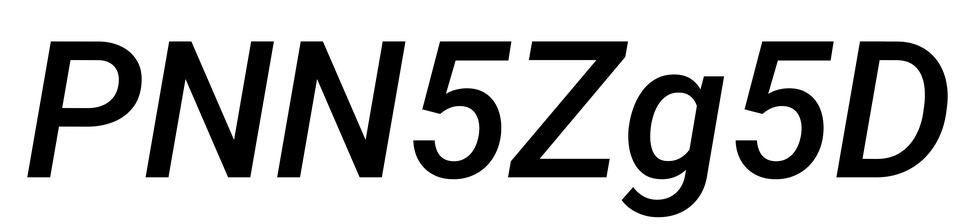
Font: Roboto-Italic_Medium_Italic